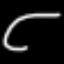
Label: airplane